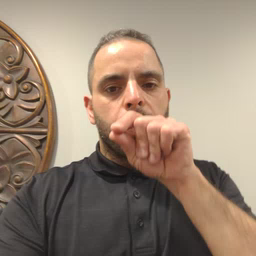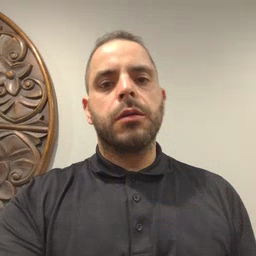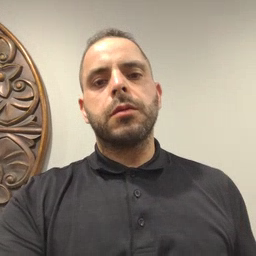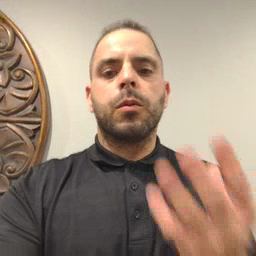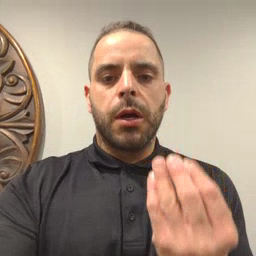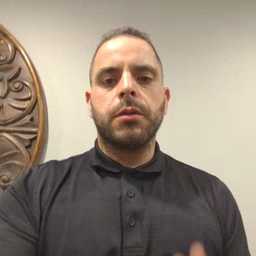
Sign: wet